Field crop: tomato
Growth stage: 1
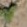
Species: solanum